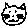
Label: cat